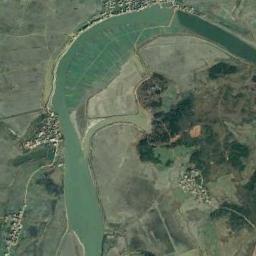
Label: river